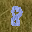
Label: 8